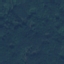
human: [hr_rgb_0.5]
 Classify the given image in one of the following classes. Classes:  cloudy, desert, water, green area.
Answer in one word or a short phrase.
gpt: green area